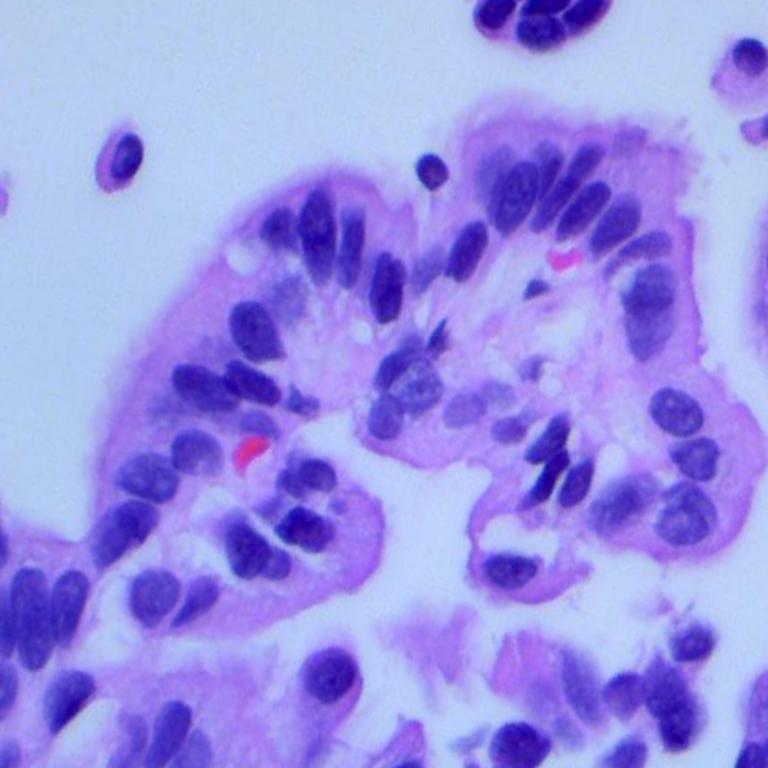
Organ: lung
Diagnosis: adenocarcinomas